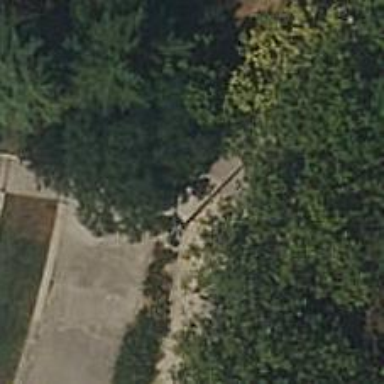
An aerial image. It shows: Concrete steps.